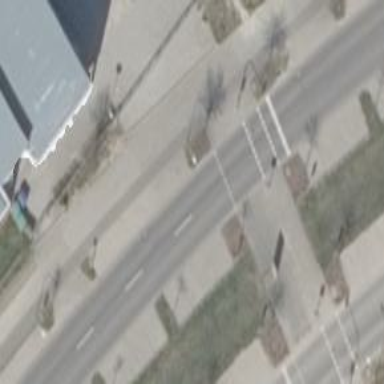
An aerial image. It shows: Road crossing with traffic signals.